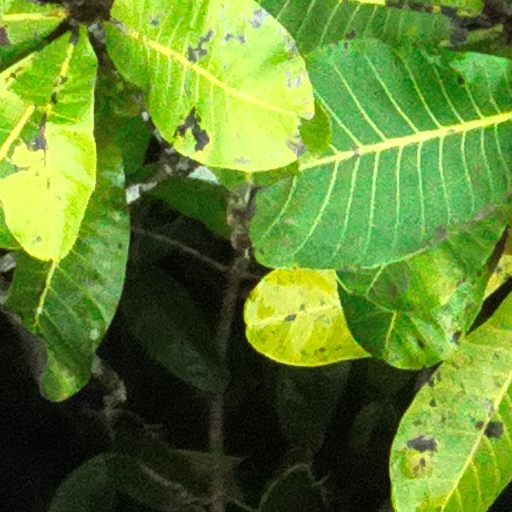
Species: Anacardium excelsum
GBIF accepted scientific name: Anacardium excelsum
Crown area (m\u00b2): 278.27